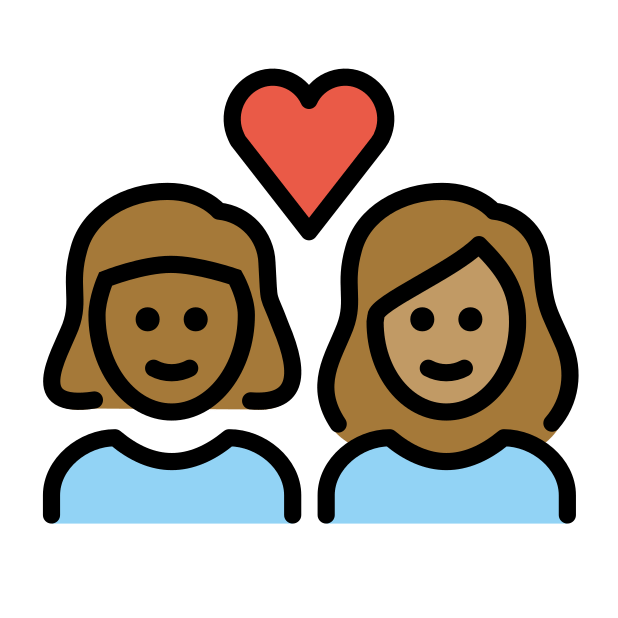
couple with heart: woman, woman, medium-dark skin tone, medium skin tone